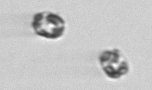
Label: Thalassiosira_sp_aff_mala